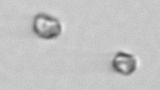
Label: Thalassiosira_sp_aff_mala